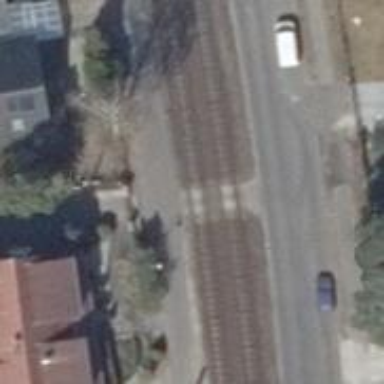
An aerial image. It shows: Tram level crossing on railway.